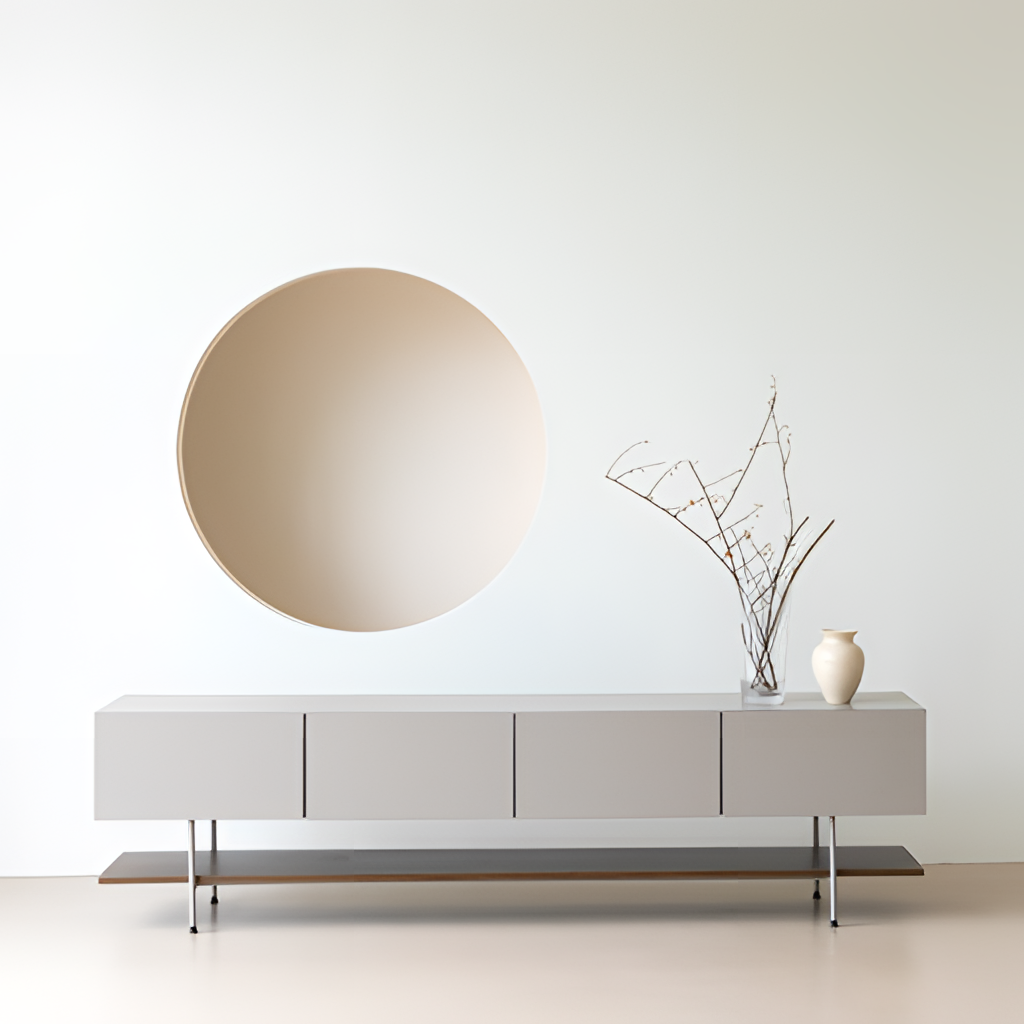
living room, gray metal sideboard, minimalist, paint wallpaper, with solid pattern, wood flooring, with plank pattern